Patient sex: M
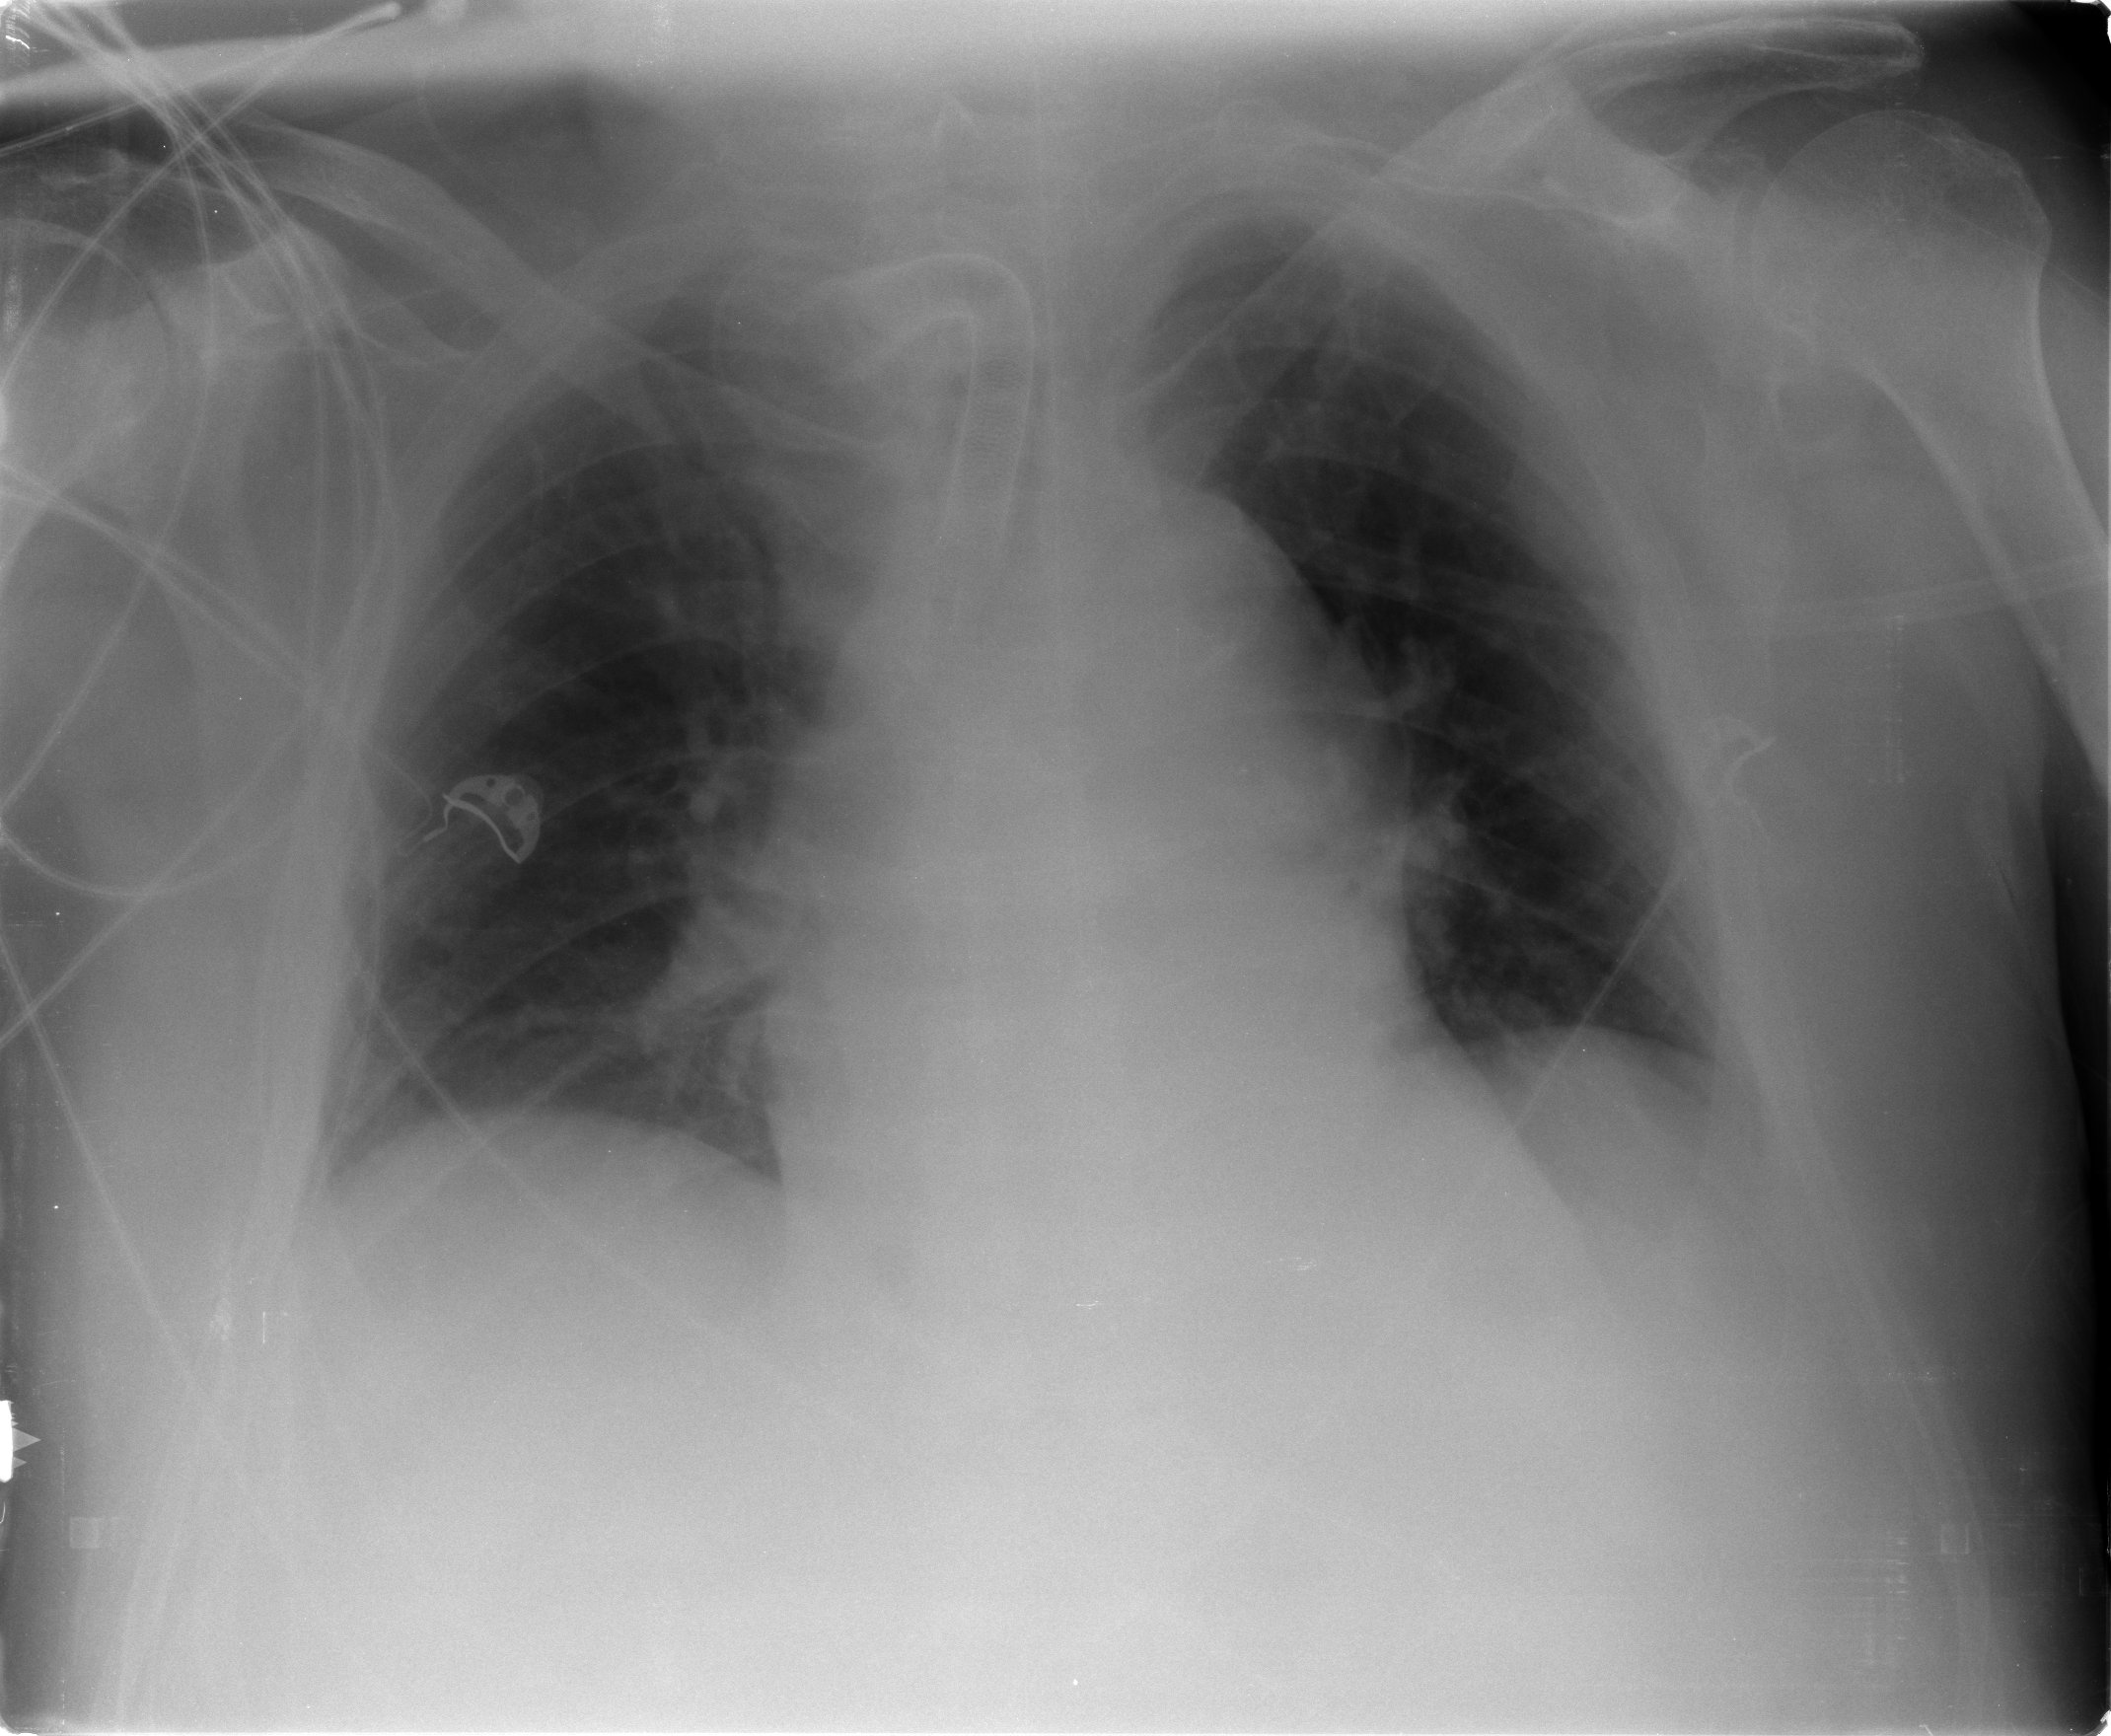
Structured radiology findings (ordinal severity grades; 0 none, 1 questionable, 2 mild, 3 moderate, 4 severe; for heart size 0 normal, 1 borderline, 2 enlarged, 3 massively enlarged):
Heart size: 2
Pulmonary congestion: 2
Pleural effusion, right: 1
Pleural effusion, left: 2
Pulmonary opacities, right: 0
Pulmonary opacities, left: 0
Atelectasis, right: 2
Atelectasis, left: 2